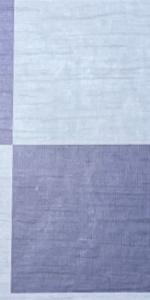
Label: Empty